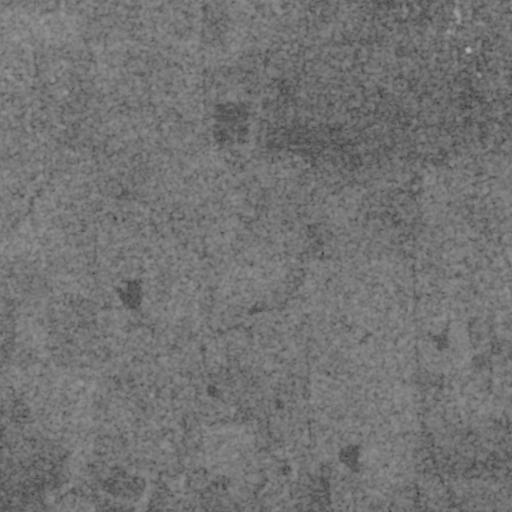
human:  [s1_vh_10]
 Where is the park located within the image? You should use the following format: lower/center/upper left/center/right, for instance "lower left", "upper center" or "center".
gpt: The park is located in the upper right of the image.
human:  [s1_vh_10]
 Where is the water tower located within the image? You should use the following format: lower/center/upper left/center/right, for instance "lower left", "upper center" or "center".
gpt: The water tower is located in the upper right of the image.
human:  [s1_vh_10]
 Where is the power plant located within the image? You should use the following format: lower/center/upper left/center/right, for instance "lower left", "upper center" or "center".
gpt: There is no power plant in the image.

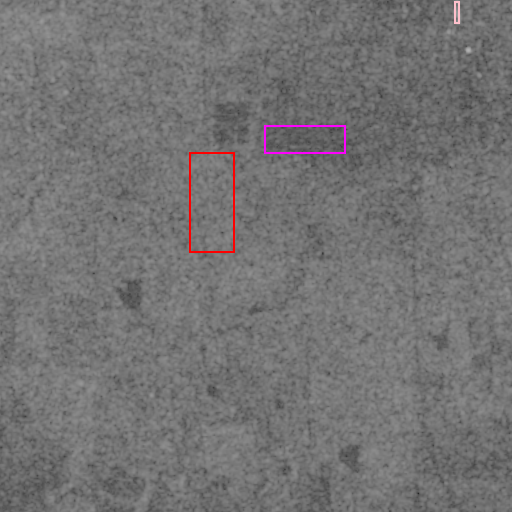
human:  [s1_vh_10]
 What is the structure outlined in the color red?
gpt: The structure outlined in red is a crop field.
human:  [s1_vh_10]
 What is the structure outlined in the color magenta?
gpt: The structure outlined in magenta is a park.
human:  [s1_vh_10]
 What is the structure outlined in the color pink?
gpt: The structure outlined in pink is a building.
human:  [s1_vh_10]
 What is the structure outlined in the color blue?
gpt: There is no blue outline.